【题型】解答题　【知识点】解析几何　【难度】medium
\textbf{10.} 在直角坐标平面中，抛物线$\Gamma_1$是由抛物线$y=x^2$按$\vec{d}=(0,m)$平移得到的，$\Gamma_1$过点$A(1,0)$且与$x$轴相交于另一点$B$。曲线$\Gamma_2$是以$AB$为直径的圆。将$\Gamma_1$在$x$轴上方的部分、$\Gamma_2$在$x$轴下方的部分以及点$A$、$B$构成的曲线记为曲线$\Omega$。

\noindent
(1) 直接写出抛物线$\Gamma_1$和圆$\Gamma_2$的方程；

\noindent
(2) 设直线$y=k(x-1)$与曲线$\Omega$有不同于点$A$的两个公共点$P$、$Q$，且$\angle QBA=\angle PBA$，求$k$的值；

\noindent
(3) 若过曲线$\Omega$上的动点$M(x_1,y_1)$（$0<x_1<1$）的直线$l$与曲线$\Omega$恰有两个公共点$M$、$N$，且直线$l$与$x$轴的交点在点$A$的右侧，求$\overrightarrow{OM}\cdot\overrightarrow{ON}$的最大值，并求取得最大值时点$M$、$N$的坐标。
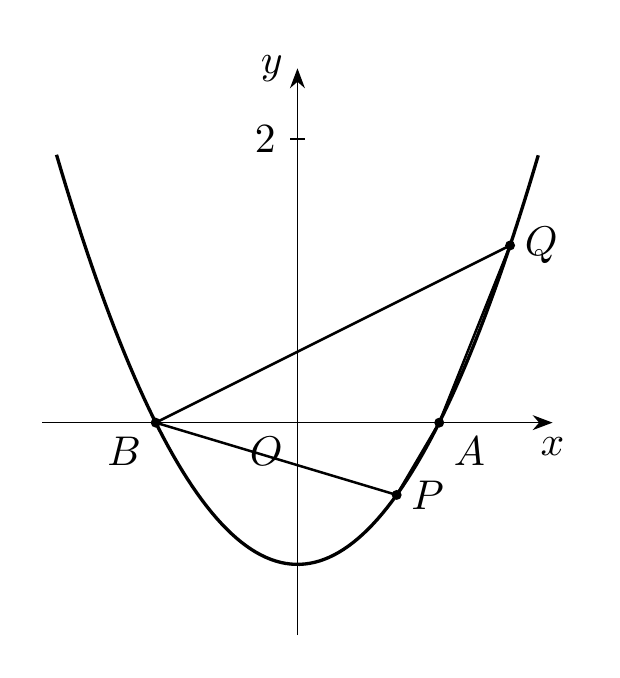
【解答】
\noindent
\textbf{【详解】}
\noindent
（1）抛物线$y=x^2$按$\vec{d}=(0,m)$平移得到$y=x^2+m$，\\
将$A(1,0)$代入得到$0=1+m$，解得$m=-1$，\\
所以$\Gamma_1$：$y=x^2-1$；\\
则$B(-1,0)$，所以圆心$(0,0)$，半径为$1$，\\
所以$\Gamma_2$：$x^2+y^2=1$。

\noindent
（2）由题可知直线$y=k(x-1)$过点$A$，分别与抛物线$\Gamma_1$和圆$\Gamma_2$各有一个交点，分别记为$Q,P$，\\
联立直线$y=k(x-1)$与$y=x^2-1$（$y>0$），解得$Q\left(k-1,k^2-2k\right)$，\\
所以由$k^2-2k>0$，得$k>2$或$k<0$；\\
联立直线$y=k(x-1)$与$y^2=1-x^2$（$y<0$），解得$P\left(\frac{k^2-1}{k^2+1},\frac{-2k}{k^2+1}\right)$，\\
所以由$\frac{-2k}{k^2+1}<0$，得$k>0$；\\
综上$k>2$，点$B(-1,0)$，所以$k_{PB}+k_{QB}=\left(-\frac{1}{k}\right)+\frac{k^2-2k}{k}=0$，

\noindent % 全部左对齐
得$k=1\pm\sqrt{2}$，而$k>2$，所以$k=1+\sqrt{2}$。

\noindent
（3）情况1：$M(x_1,y_1)$在半圆上，$N(x_2,y_2)$在第一象限的抛物线上，\\
则直线$MN$为$M$和$N$处的切线。\\
在$N$处，切线斜率$k=2x_2$，所以直线方程设为$y-(x_2^2-1)=2x_2(x-x_2)$，即$y=2x_2x-x_2^2-1$，\\
直线与圆相切，所以原点到直线$l$的距离为$d_{O-l}=\frac{x_2^2+1}{\sqrt{4x_2^2+1}}=1$，解得$x_2=\sqrt{2}$，\\
此时直线方程为$y=2\sqrt{2}x-3$，与$x$轴的交点$\left(\frac{3}{2\sqrt{2}},0\right)$在$A(1,0)$右侧，符合题意；\\
且由于$MN\perp OM$，所以$\overrightarrow{OM}\cdot\overrightarrow{ON}=|\overrightarrow{OM}|^2=1$，\\
由$y_2=x_2^2-1$得$y_2=1$，所以$N(\sqrt{2},1)$，由$\begin{cases}y_1=2\sqrt{2}x_1-3 \\ x_1^2+y_1^2=1\end{cases}$计算得到$M\left(\frac{2\sqrt{2}}{3},-\frac{1}{3}\right)$；

\noindent
情况2：$M、N$都在$y$轴下方的半圆上，\\
此时$\overrightarrow{OM}\cdot\overrightarrow{ON}=|\overrightarrow{OM}|\cdot|\overrightarrow{ON}|\cdot\cos\angle MON=\cos\angle MON<1$；\\

\noindent
综上，最大值为1，此时$M\left(\frac{2\sqrt{2}}{3},-\frac{1}{3}\right)$，$N(\sqrt{2},1)$。

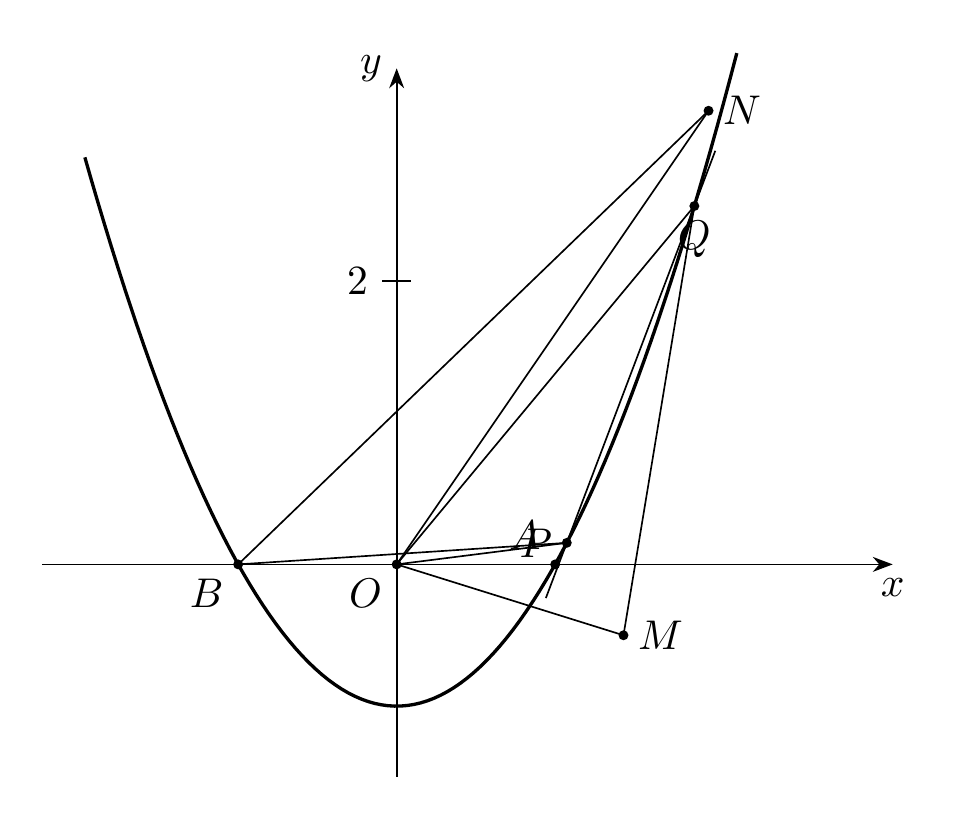
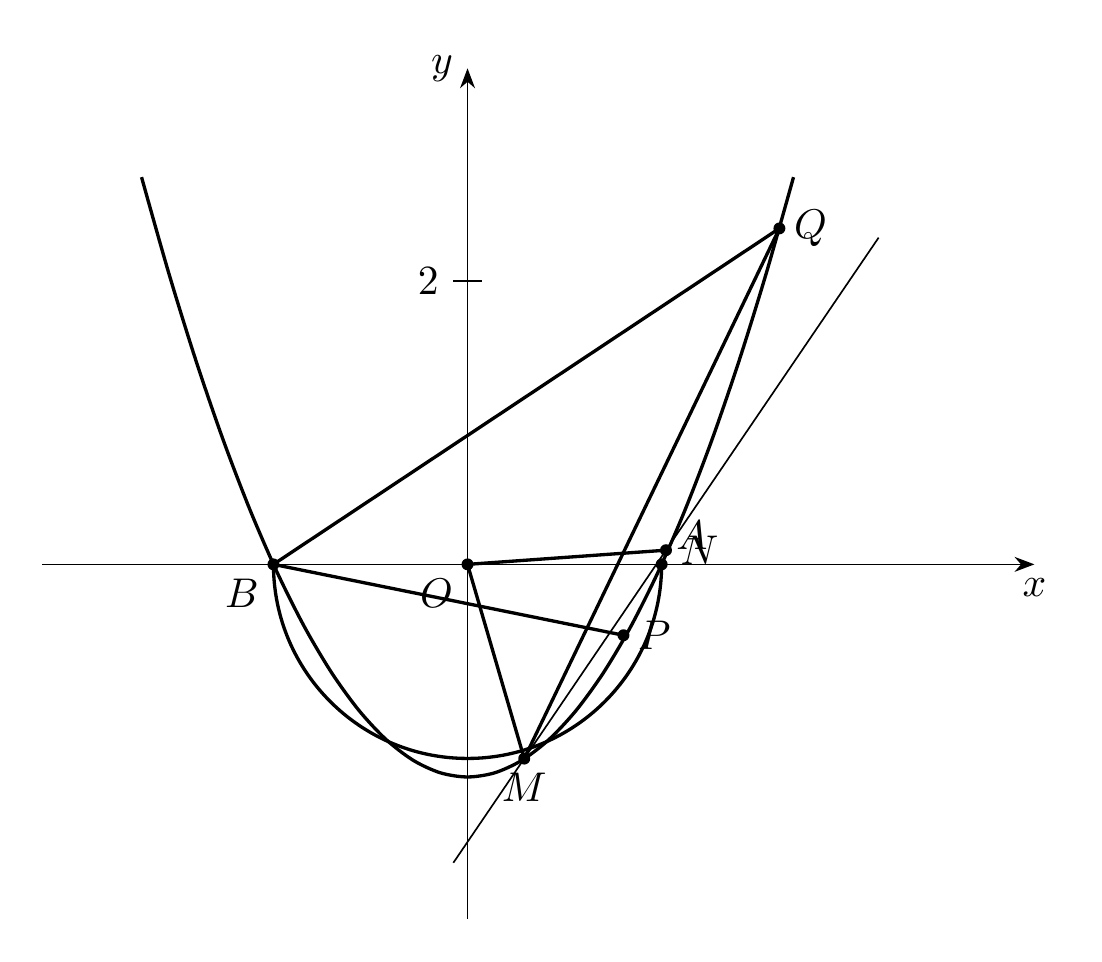